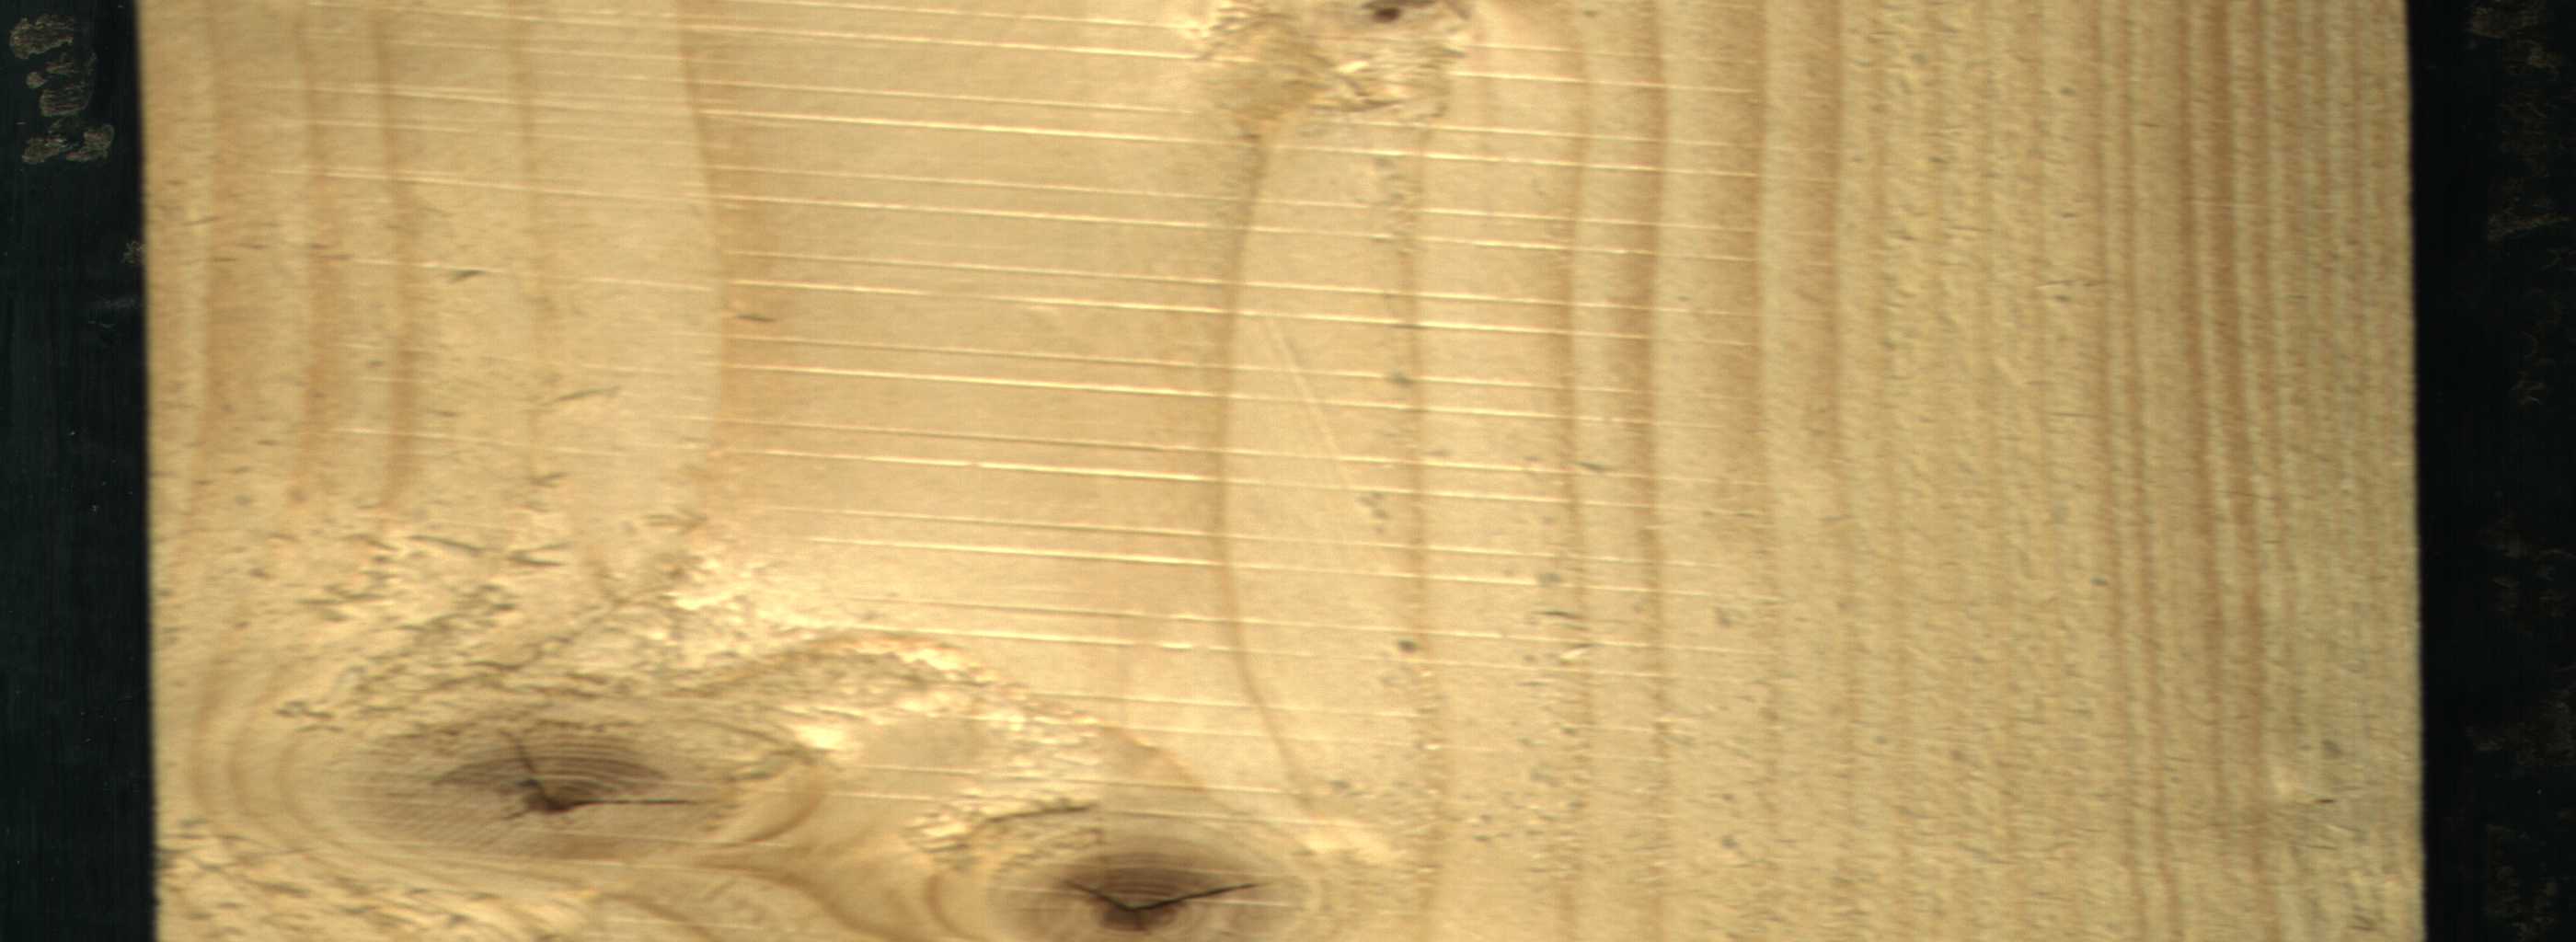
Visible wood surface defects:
knot_with_crack
knot_with_crack
Live_Knot